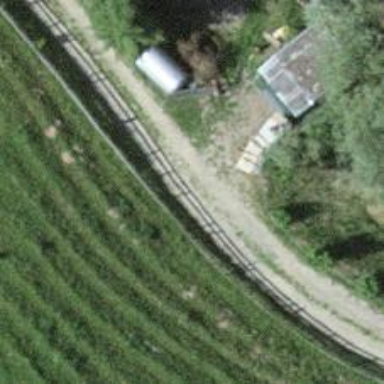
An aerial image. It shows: Gravel track with grade2 quality.